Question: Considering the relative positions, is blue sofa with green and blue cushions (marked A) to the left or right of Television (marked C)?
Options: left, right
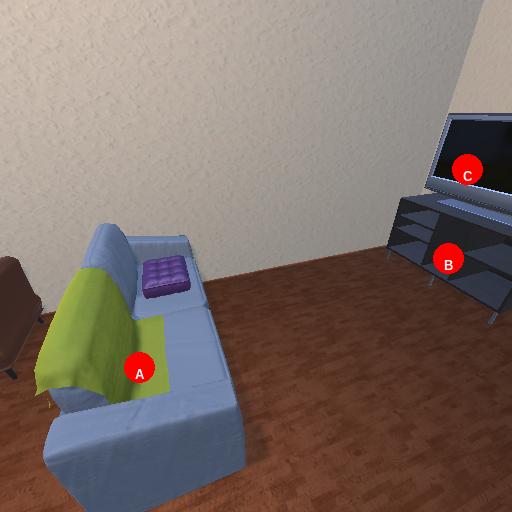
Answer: left